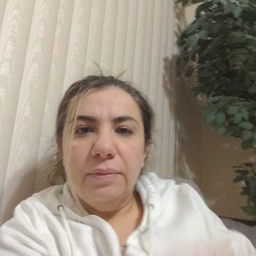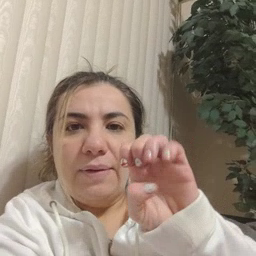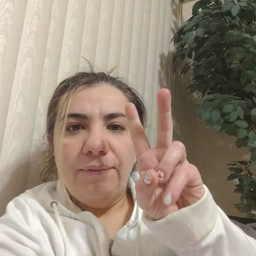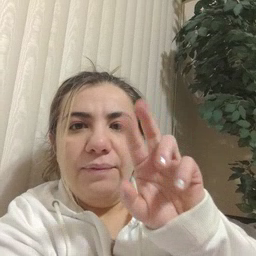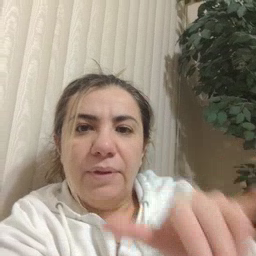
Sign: every